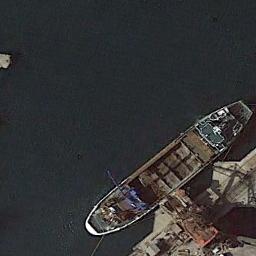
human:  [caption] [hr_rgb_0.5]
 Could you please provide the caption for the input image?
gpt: There is a ship in the blue water on the shore .

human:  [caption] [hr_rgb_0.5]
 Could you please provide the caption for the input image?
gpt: The cargo ship is docked at the dock and the water is dark green .

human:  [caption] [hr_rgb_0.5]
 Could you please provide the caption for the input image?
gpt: There is a ship at sea .

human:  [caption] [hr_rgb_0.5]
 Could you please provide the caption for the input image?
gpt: A green bulk carrier docked by the dock .

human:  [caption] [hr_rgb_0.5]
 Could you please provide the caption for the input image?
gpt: The ship is at the harbor .